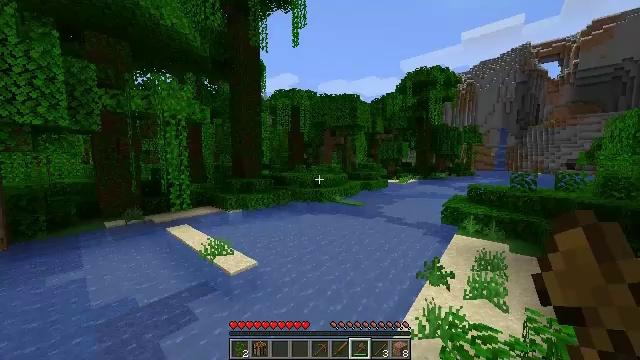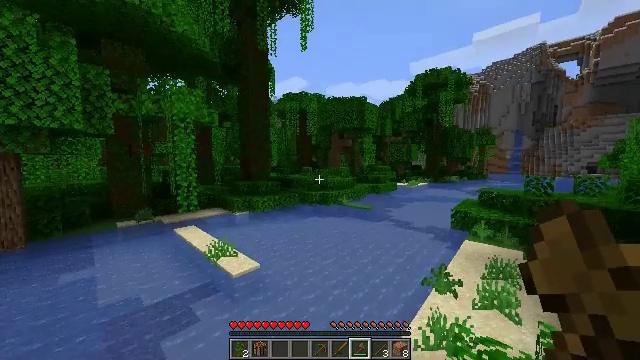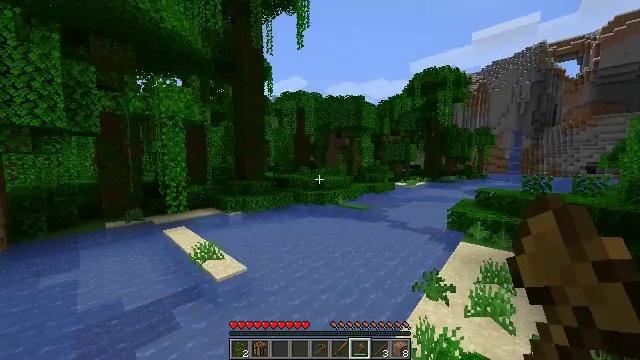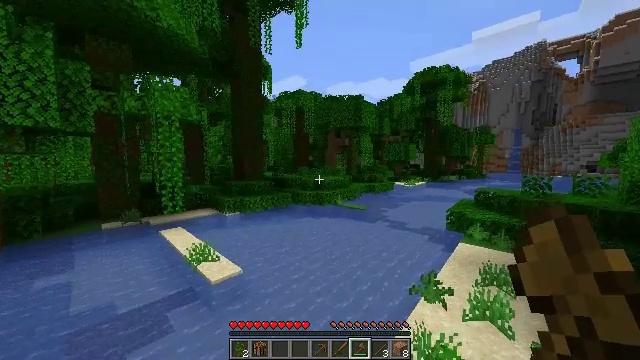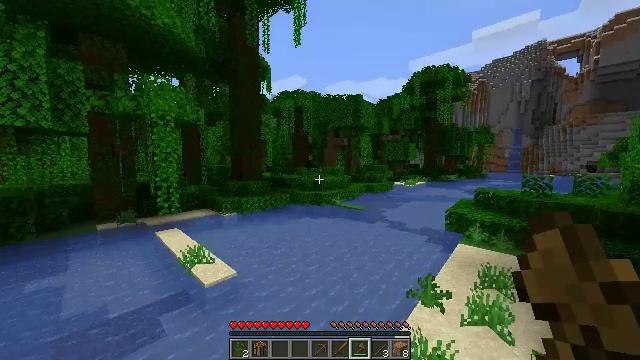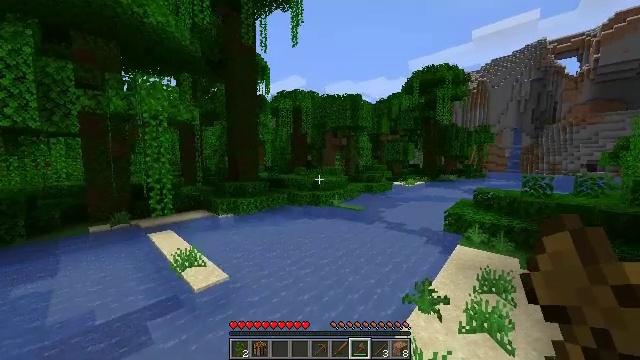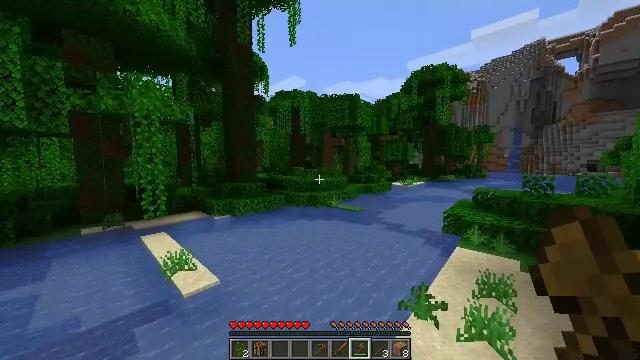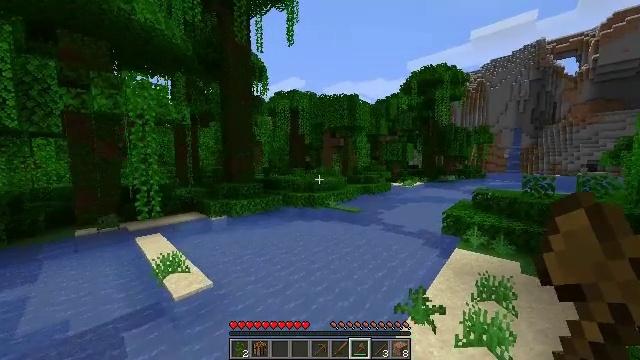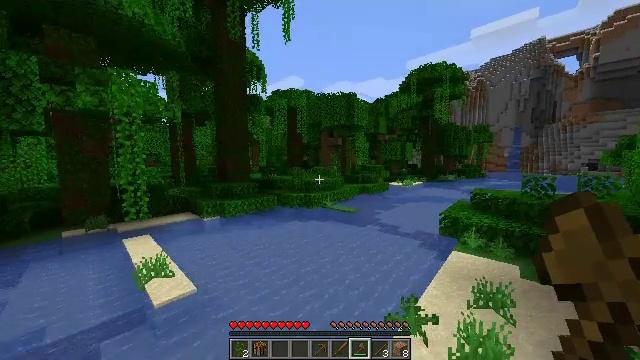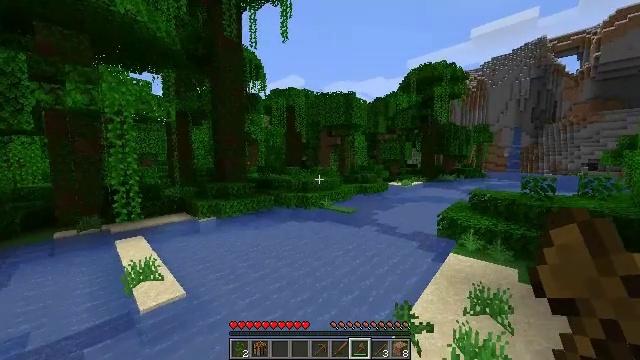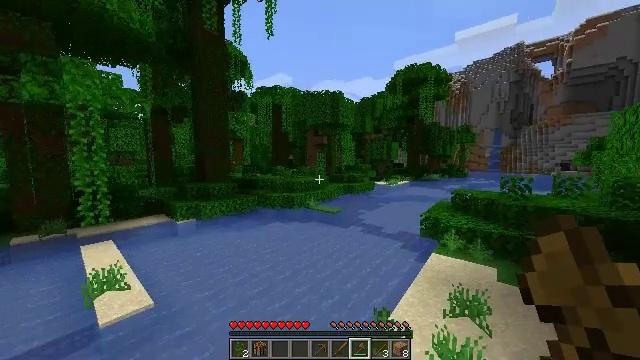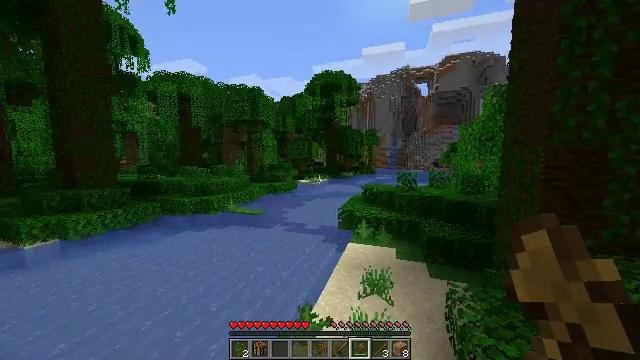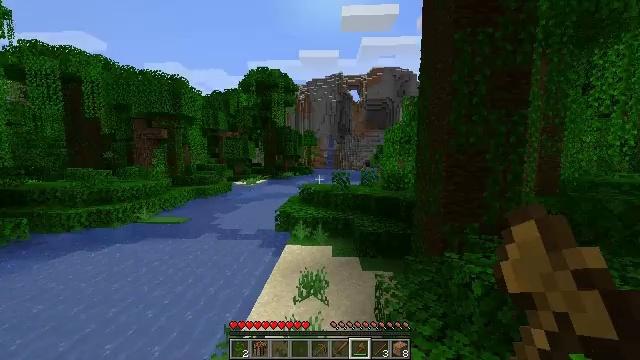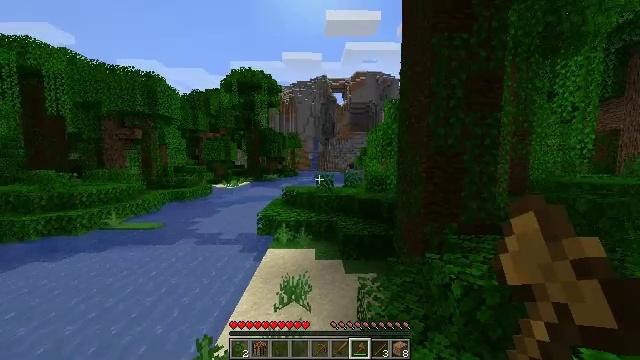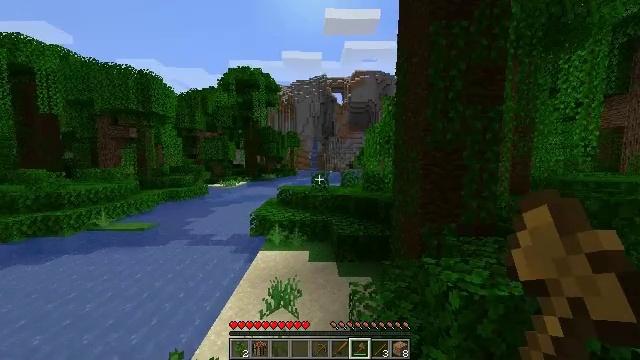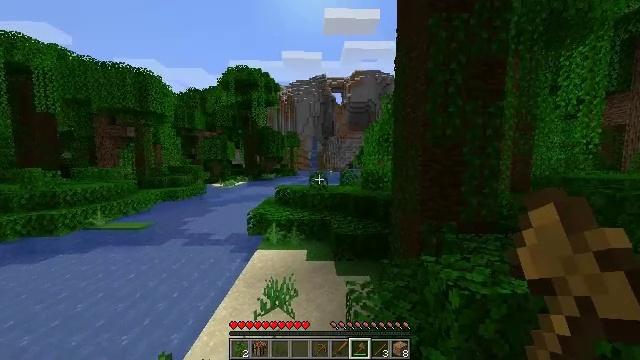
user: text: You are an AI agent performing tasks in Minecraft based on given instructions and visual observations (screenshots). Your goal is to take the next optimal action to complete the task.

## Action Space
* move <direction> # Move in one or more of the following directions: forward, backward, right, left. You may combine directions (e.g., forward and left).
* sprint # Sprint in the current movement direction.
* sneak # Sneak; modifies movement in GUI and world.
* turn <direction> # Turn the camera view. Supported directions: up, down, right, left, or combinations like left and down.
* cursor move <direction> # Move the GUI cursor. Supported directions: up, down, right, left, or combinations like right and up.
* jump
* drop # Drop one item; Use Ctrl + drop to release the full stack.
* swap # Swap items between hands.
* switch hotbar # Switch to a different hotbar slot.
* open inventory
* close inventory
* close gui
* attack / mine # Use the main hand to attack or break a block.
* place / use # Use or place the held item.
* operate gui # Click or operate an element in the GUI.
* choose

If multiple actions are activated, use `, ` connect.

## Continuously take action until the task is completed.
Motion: motion action
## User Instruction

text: Mine bamboo with your hand.
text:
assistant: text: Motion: move forward and move right, sprint, turn left
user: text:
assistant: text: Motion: move forward and move right, sprint
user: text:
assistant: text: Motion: move forward and move right, sprint
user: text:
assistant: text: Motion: move forward and move right, sprint
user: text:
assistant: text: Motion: move forward and move right, sprint
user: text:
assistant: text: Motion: move forward and move right, sprint
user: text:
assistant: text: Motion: move forward and move right, sprint
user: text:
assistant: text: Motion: move forward and move right, sprint
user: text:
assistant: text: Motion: move forward and move right, sprint
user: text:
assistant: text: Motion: move forward and move right, sprint, turn right
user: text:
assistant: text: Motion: move forward and move right, sprint, turn right
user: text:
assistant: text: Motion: move forward and move right, sprint, turn right
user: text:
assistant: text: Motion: move forward and move right, sprint, turn right
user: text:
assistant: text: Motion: move forward and move right, sprint
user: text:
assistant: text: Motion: move forward, sprint
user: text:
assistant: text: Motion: move forward, sprint
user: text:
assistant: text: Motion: move forward, sprint
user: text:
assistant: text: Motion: move forward, sprint
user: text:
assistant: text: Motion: move forward, sprint
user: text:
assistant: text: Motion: move forward, sprint
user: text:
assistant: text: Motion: move forward, sprint
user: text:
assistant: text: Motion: move forward, sprint, turn left
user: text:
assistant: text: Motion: move forward, sprint, turn left
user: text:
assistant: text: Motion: move forward, sprint, turn left and up
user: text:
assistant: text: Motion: move forward, sprint, turn left
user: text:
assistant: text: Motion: move forward, sprint
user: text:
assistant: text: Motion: move forward, sprint
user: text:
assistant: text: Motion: move forward and move right, sprint
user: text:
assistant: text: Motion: move forward and move right, sprint
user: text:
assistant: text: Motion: move forward and move right, sprint